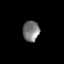
Tissue: lung
Cell type: Endothelial cells
Senescence score: 0.2316
Nuclear area (px): 336
Mean DAPI intensity: 121.875